Question: I'm still fighting with memory leak. Using improved MemoryDiagnosticsHelper, i added possibility to make datastamps to see immediate memory cunsumption.
Problem starts at full app: i have a pivot with 3 items, 2 of them containing list of 10-20 objects (with possibility to jump to item details). Memory diagnostic shows, that it consumes about 50Mb of memory. After jumping to detail page and returning to pivot, memory consumption easily grows to 70Mb.
At first, i moved list to separate app. Without style, it takes 15 Mbs. I didnt check yet, but i assume, 2 lists in pivot would take about 20Mbs, because dlls are already loaded.
So, i decided to go deeper into app loading stage.
- - - - -
Profiler (running in release mode, of course), is also helpless. It just shows growth in memory consumption, but it happens in non-managed memory. It annoys alot, really.

Ok, lets make question more clean. What happens next, when app is initialized (passed initialization, and viewmodel loaded and attached, and page passed OnNavigatedTo())?
EDIT 1: in the night, i got and idea, that the only weak part in my app (at least, that master-detail pages) is MVVMLight's EventToCommand. Almost first article in google is <URL> Anybody knows, if it is alreasy fixed? I checked MvvmLight's blog, and looking like Laurent is working on installer for now. That pushes me to idea, that this leak should be already solved, isnt it?
EDIT 2: i see 2 solutions for leaking problem: either to use fix from the link above, or call commands from the codebehind. Or use another MVVM lib.
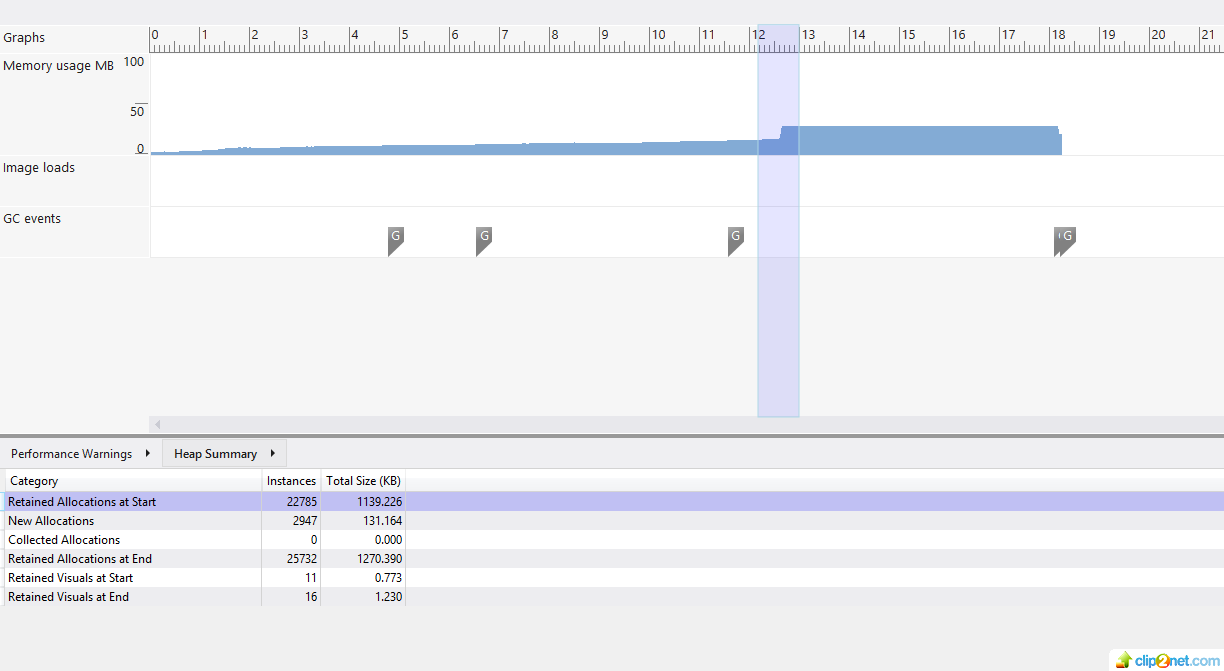
Answer: References.
I expected them to be loaded smoothier, during first stages of app init. Also, now it is clear, why profiler said that there's not that much managed code in the memory.